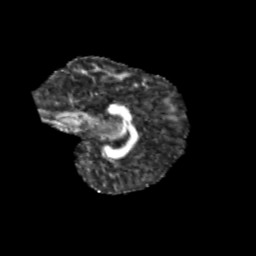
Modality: FA
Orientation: sagittal
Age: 12
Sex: female
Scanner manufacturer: siemens
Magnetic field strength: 3 T
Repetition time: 3.8 s
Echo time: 0.07 s